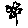
Label: flower